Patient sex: M
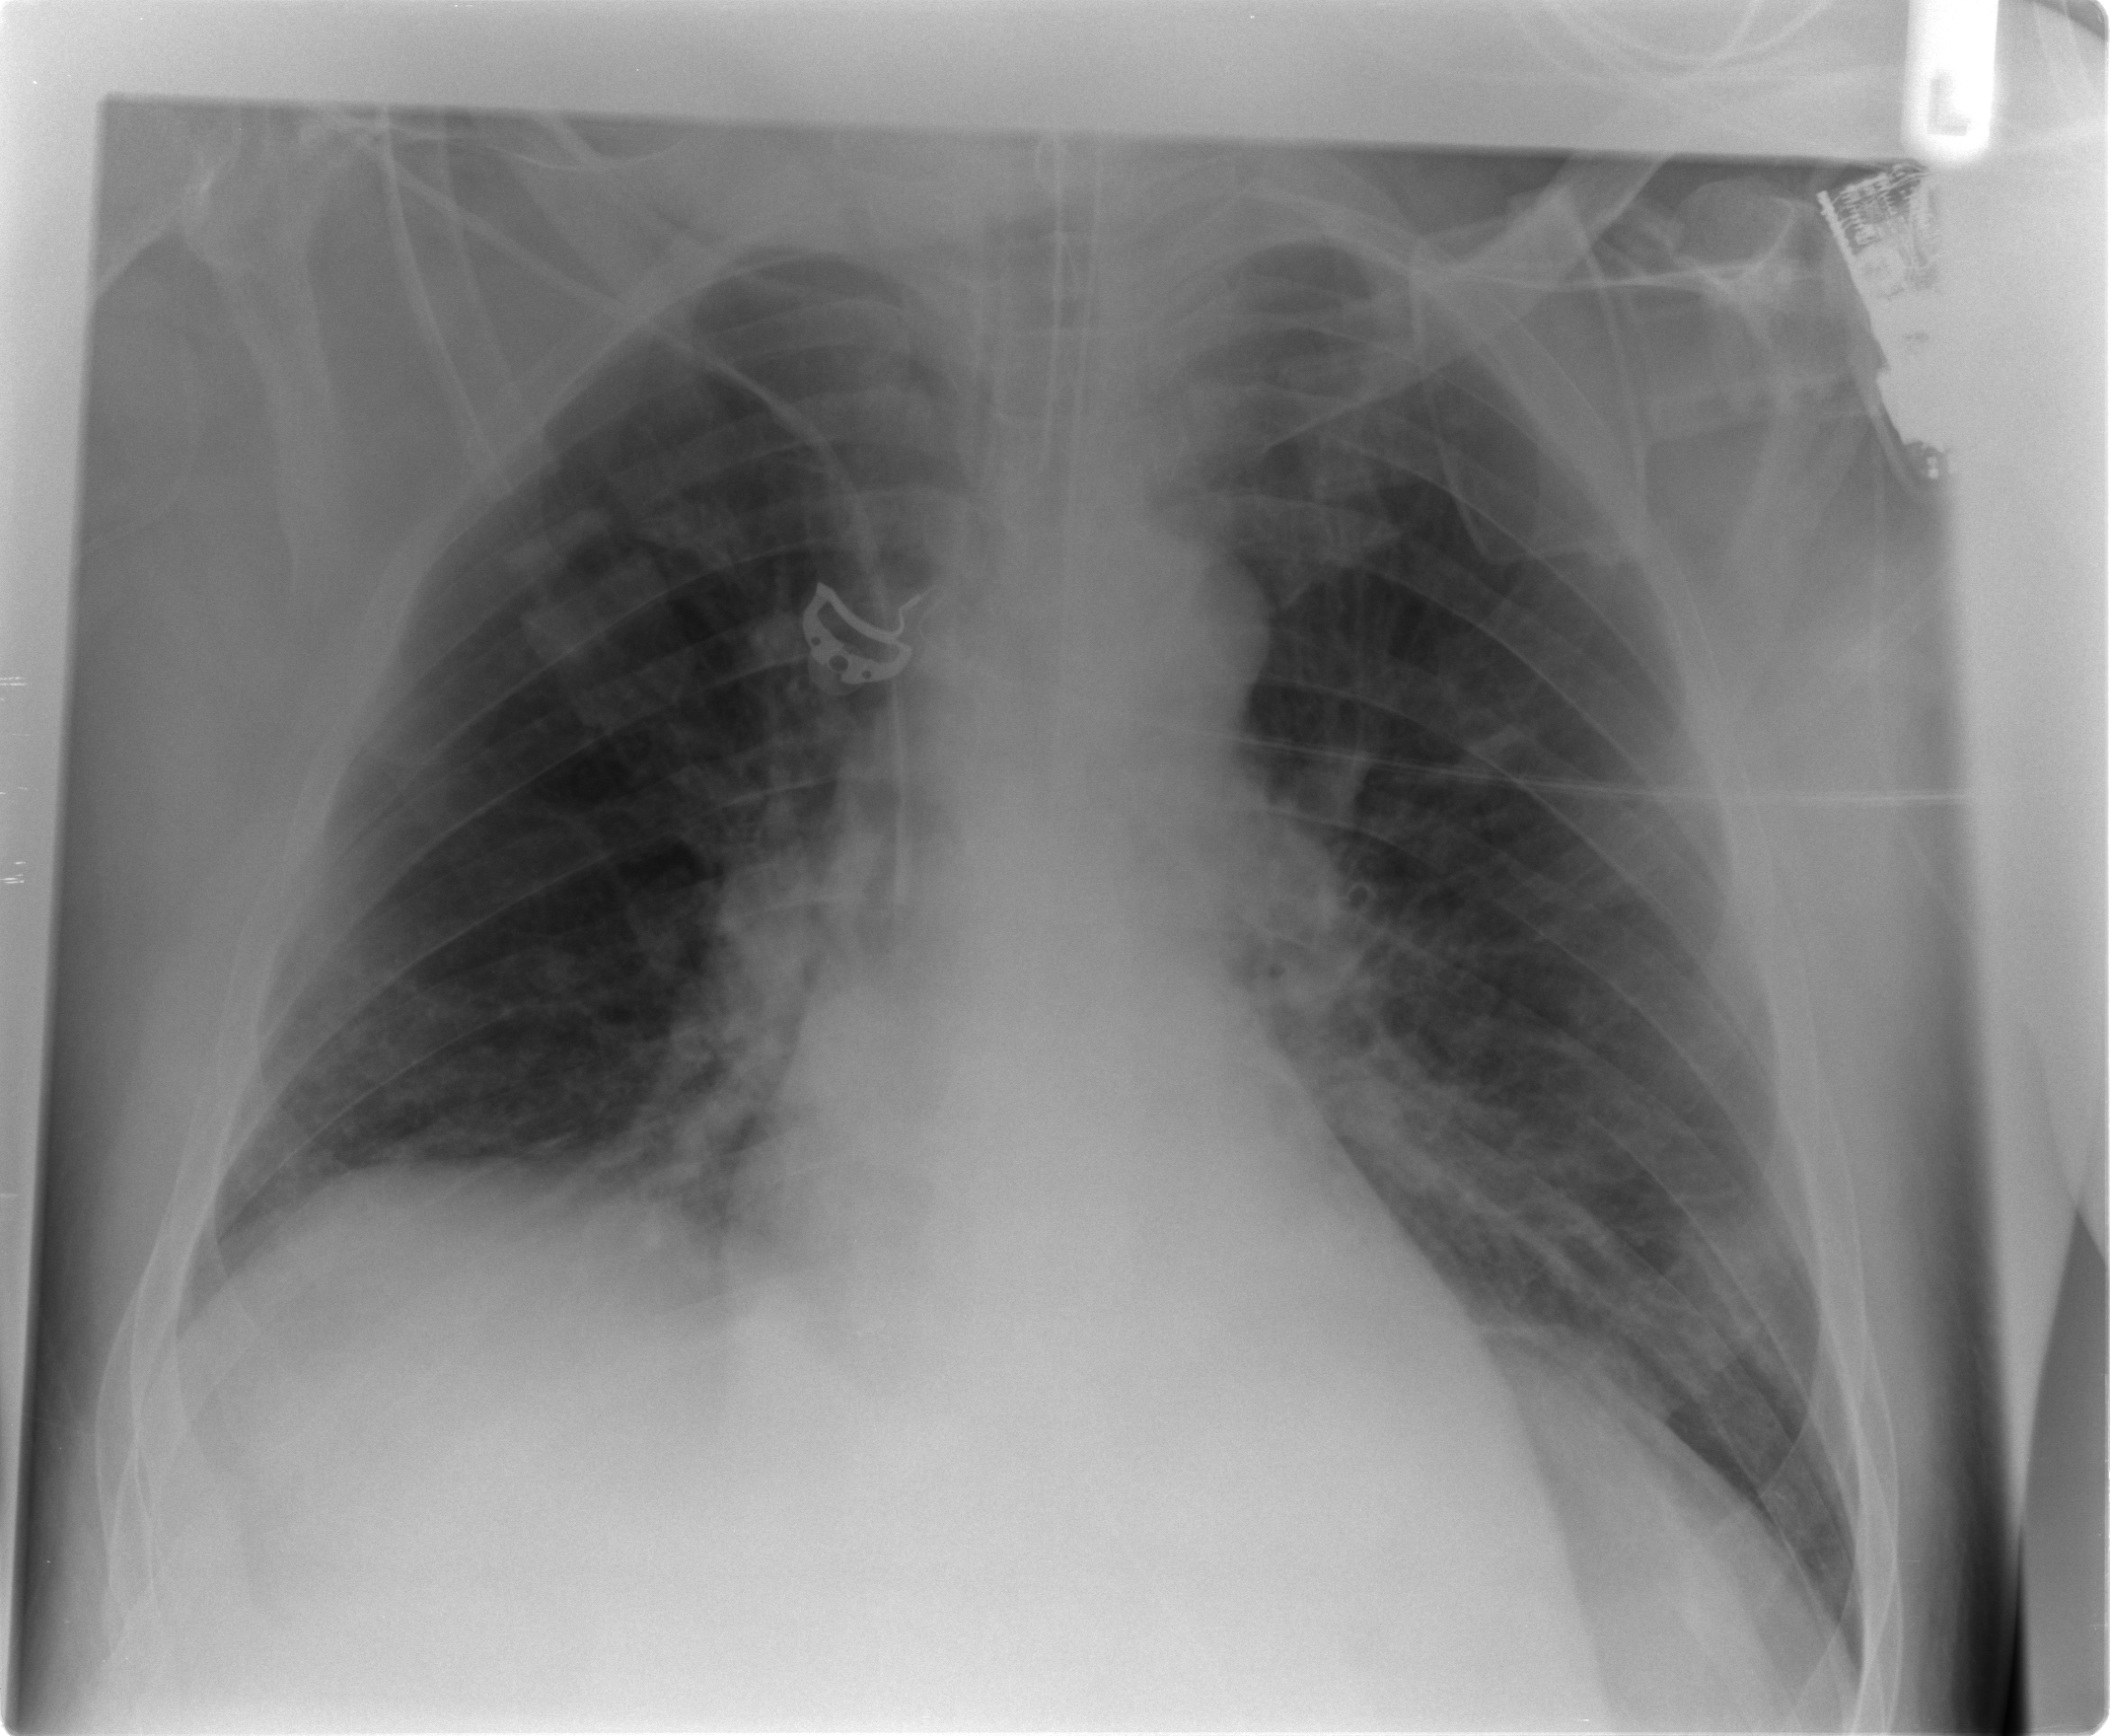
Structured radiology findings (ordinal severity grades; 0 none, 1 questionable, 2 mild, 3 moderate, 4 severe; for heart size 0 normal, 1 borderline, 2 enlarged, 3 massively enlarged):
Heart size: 0
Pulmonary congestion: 2
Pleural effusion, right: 0
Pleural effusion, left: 0
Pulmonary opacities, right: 1
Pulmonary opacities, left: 2
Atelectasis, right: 2
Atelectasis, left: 2